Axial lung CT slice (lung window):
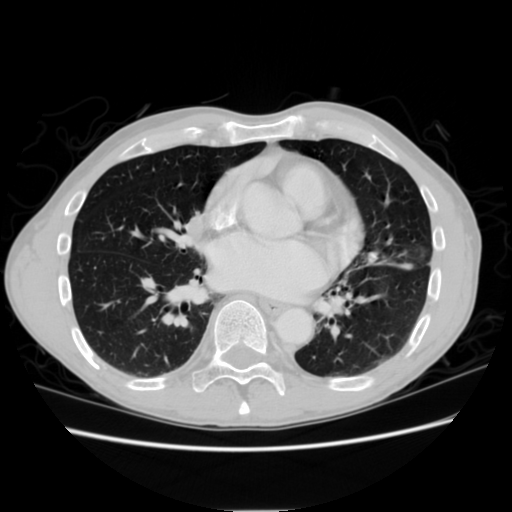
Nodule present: no